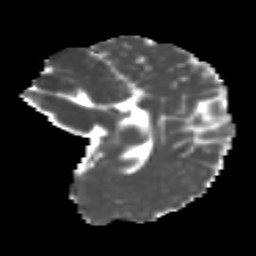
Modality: MD
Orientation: sagittal
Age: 10
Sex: male
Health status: ill
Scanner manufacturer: ge
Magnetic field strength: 3 T
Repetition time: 6.752 s
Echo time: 0.079 s